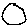
Label: circle